Question: I don't know any other way to explain this apart from providing an image of what I'm doing.

Basically, the Save Cheats button creates a text file that has the information from the 3 textboxes (cheattbox, cheatobox, cheatbbox) numbered respectably. There are 20 total boxes, and to save space only those with data should be saved. Let's say someone wants to save the information from boxes 4, 7, 8 and 13, with those checkboxes checked, I want the text file to only contain information from those given boxes.
Here is the code I have thus far.
'''
public string savemagic(int i)
{
CheckBox tickbox = this.Controls.Find("ccheatcbox" + i.ToString(), true).FirstOrDefault() as CheckBox;
TextBox namebox = this.Controls.Find("ccheatname" + i.ToString(), true).FirstOrDefault() as TextBox;
ComboBox byteselect = this.Controls.Find("ccheatbytebox" + i.ToString(), true).FirstOrDefault() as ComboBox;
TextBox offsetbox = this.Controls.Find("ccheatofsetbox" + i.ToString(), true).FirstOrDefault() as TextBox;
TextBox bytebox = this.Controls.Find("ccheatbytes" + i.ToString(), true).FirstOrDefault() as TextBox;
fu[i] = string.Format("{0} - {1} - {2}
",namebox.Text, offsetbox.Text, bytebox.Text);
return fu[i];
}
int checkint;
string[] fu = new string[9999];
private void button1_Click(object sender, EventArgs e)
{
SaveFileDialog _SD = new SaveFileDialog();
_SD.Filter = "Text File (*.txt)|*.txt|Show All Files (*.*)|*.*";
_SD.FileName = "Untitled";
_SD.Title = "Save As";
if (_SD.ShowDialog() == DialogResult.OK)
{
foreach(var controls in ccheattab.Controls)
{
if (controls is CheckBox && ((CheckBox)controls).Checked)
{
string tmp = ((CheckBox)controls).Name.Replace("ccheatcbox", "");
checkint = Convert.ToInt32(tmp);
File.WriteAllText(_SD.FileName, savemagic(checkint));
}
}
}
}
'''
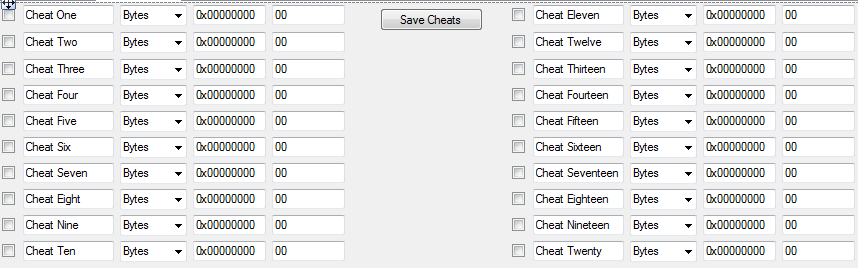
Answer: You could try just having the checkbox see if it's ticked or not like so
'''
public string savemagic(int i)
{
CheckBox tickbox = this.Controls.Find("ccheatcbox" + i.ToString(), true).FirstOrDefault() as CheckBox;
if (tickbox.Checked) {
TextBox namebox = this.Controls.Find("ccheatname" + i.ToString(), true).FirstOrDefault() as TextBox;
ComboBox byteselect = this.Controls.Find("ccheatbytebox" + i.ToString(), true).FirstOrDefault() as ComboBox;
TextBox offsetbox = this.Controls.Find("ccheatofsetbox" + i.ToString(), true).FirstOrDefault() as TextBox;
TextBox bytebox = this.Controls.Find("ccheatbytes" + i.ToString(), true).FirstOrDefault() as TextBox;
string Cheats= string.Format("{0} - {1} - {2}
",namebox.Text, offsetbox.Text, bytebox.Text);
return Cheats;
}
return "";
}
'''
<URL>
Also, for actually writing to the file, think about using a StreamWriter instead of using File.WriteAllText unless you're going to use a StringBuilder to put these strings together.
This is what happens when you call File.WriteAllText:
> Creates a new file, write the contents to the file, and then closes
the file. If the target file already exists, it is overwritten.